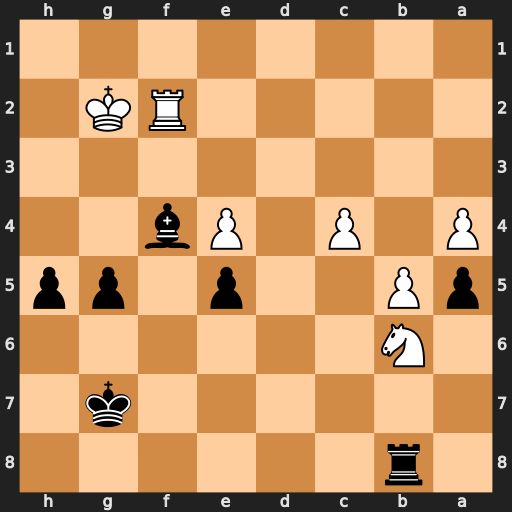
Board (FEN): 1r6/6k1/1N6/pP2p1pp/P1P1Pb2/8/5RK1/8
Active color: b
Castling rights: -
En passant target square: -
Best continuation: Rxb6 c5 Rb8